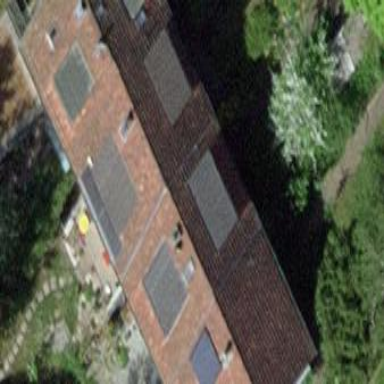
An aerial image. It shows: Terrace building with gabled roof.